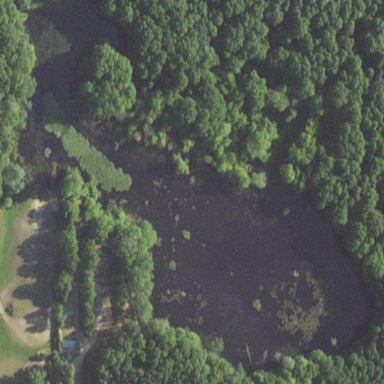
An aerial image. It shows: Peaceful pond surrounded by nature.